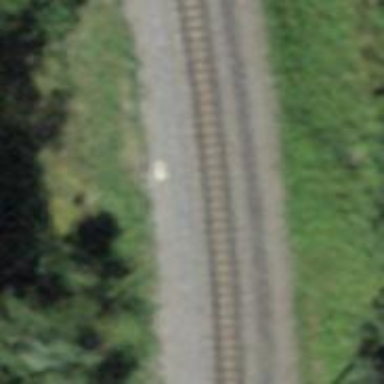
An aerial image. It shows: Narrow-gauge railway track with 1 electrified contact line.